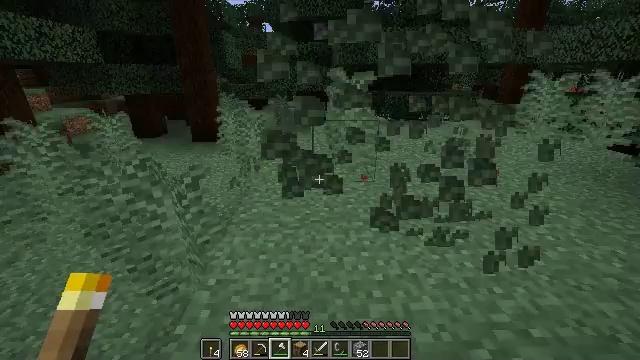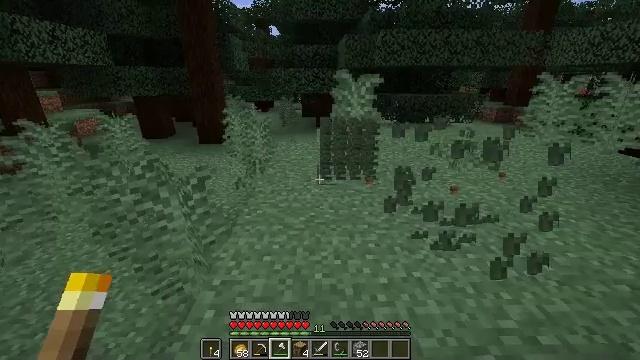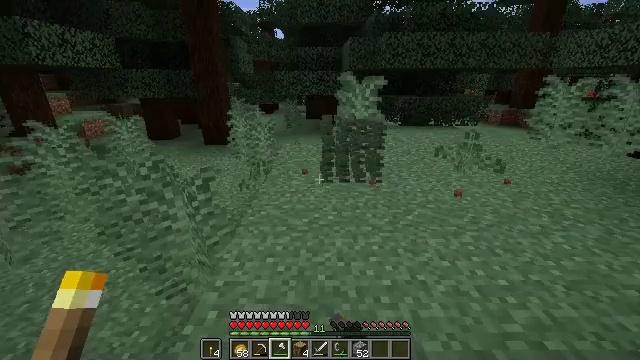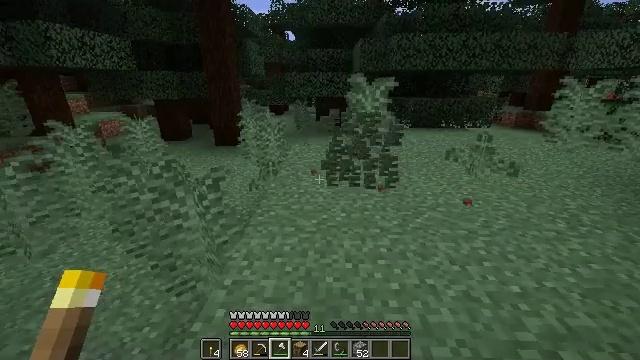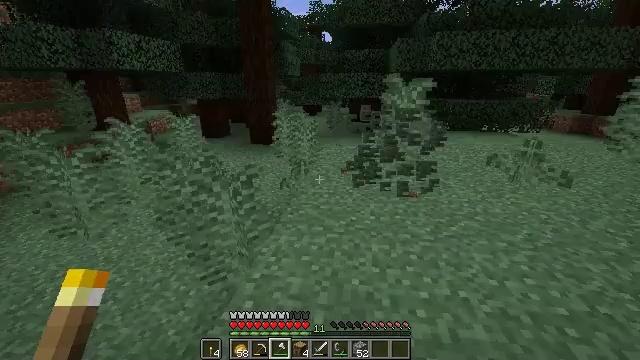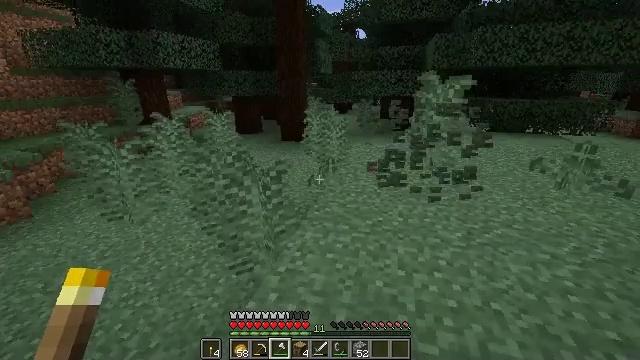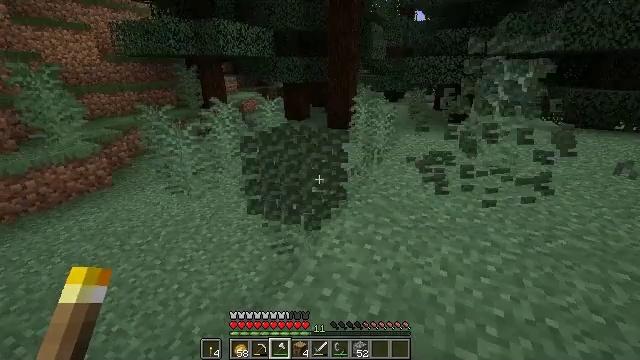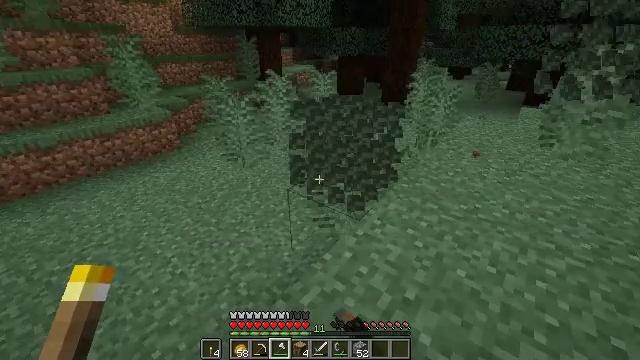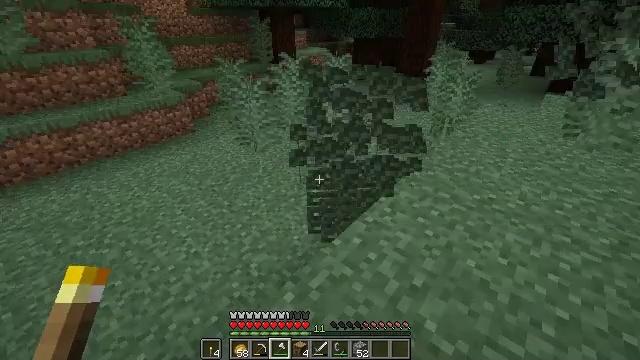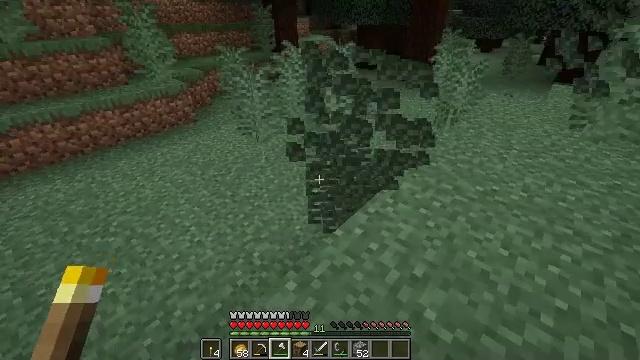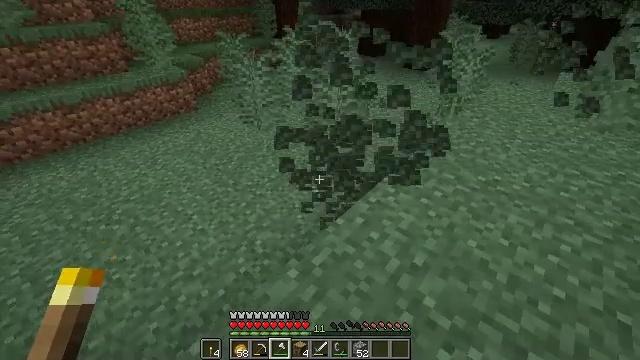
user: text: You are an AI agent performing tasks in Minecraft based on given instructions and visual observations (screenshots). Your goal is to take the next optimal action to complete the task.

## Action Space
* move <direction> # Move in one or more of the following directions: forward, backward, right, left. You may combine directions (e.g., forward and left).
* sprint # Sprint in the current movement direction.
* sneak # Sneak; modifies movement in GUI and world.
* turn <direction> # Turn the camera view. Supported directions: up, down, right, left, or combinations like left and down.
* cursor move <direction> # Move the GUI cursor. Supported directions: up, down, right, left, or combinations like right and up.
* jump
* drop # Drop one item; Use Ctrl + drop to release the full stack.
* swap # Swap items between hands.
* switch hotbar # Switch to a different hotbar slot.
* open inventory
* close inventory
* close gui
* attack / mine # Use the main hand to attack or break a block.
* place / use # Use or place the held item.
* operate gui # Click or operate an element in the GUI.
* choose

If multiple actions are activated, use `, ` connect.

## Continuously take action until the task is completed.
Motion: motion action
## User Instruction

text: Attack the large fern to gather it.
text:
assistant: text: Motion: turn left, attack / mine
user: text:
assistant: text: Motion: attack / mine
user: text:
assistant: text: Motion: turn left, attack / mine
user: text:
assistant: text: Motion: turn left, attack / mine
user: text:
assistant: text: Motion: turn left, attack / mine
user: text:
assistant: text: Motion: turn left and down, attack / mine
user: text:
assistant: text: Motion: turn left and down
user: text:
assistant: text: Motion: turn left and down, attack / mine
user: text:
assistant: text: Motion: turn down, attack / mine
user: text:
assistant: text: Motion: turn down, attack / mine
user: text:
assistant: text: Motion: attack / mine